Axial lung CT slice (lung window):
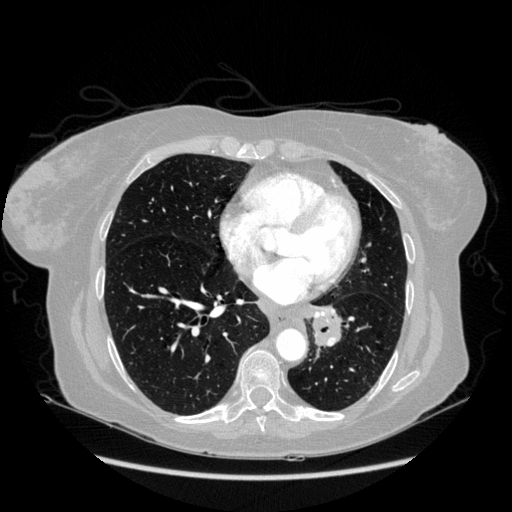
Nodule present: no